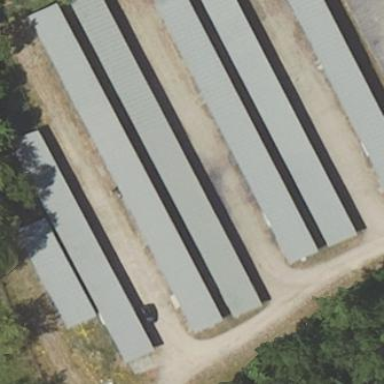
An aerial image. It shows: Group of garages.